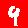
Digit: 9